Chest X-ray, AP view. Patient: 60 years old, sex M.
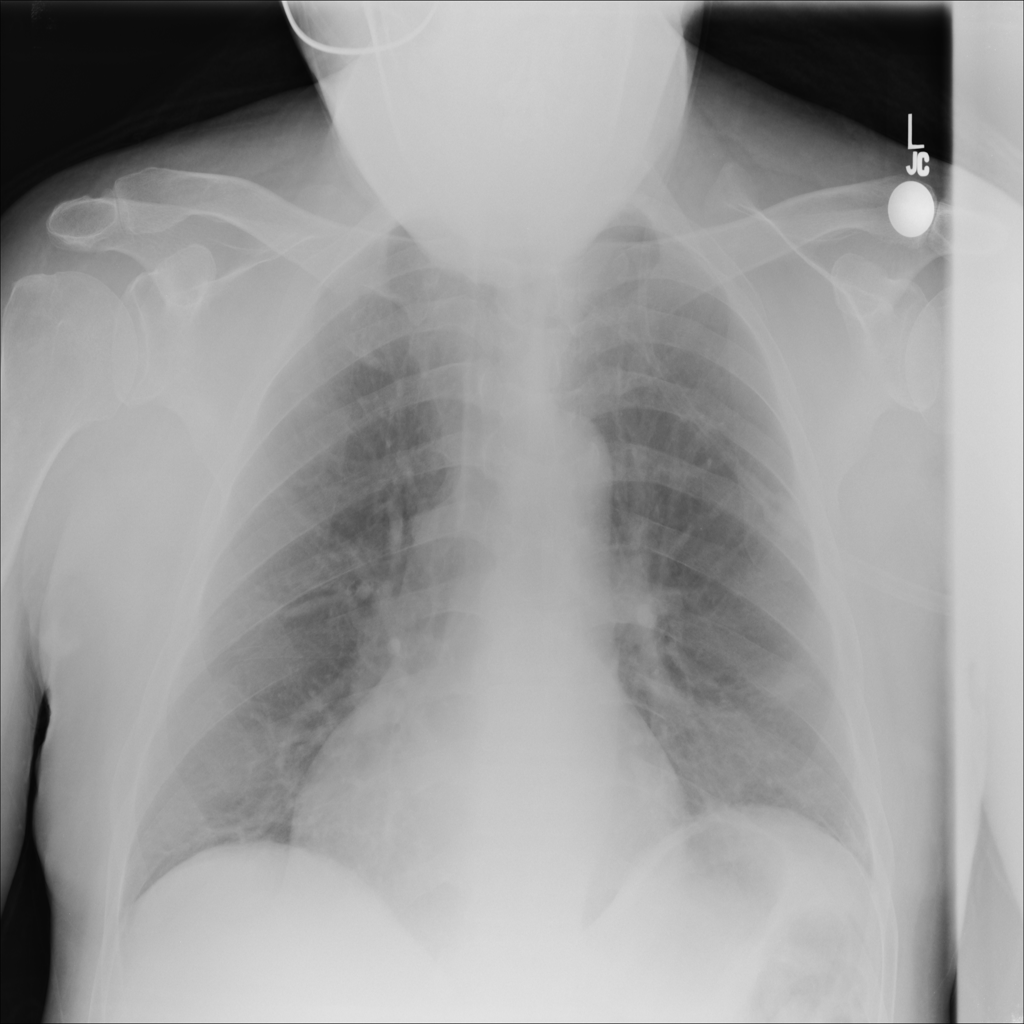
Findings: No Finding